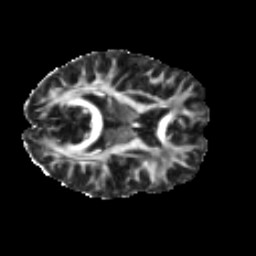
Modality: FA
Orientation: axial
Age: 29
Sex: female
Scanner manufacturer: ge
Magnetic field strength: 3 T
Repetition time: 7.8 s
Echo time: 0.0606 s